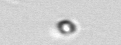
Label: nanoplankton_mix